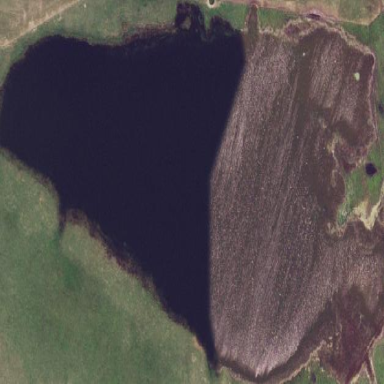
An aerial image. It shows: Reservoir of water.